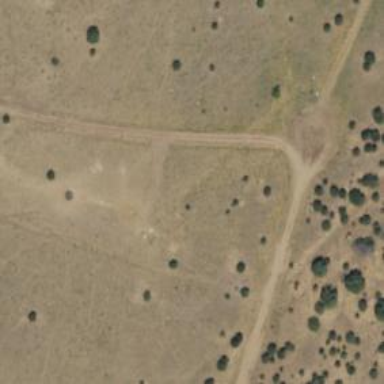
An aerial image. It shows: Well-maintained track road of grade 1.